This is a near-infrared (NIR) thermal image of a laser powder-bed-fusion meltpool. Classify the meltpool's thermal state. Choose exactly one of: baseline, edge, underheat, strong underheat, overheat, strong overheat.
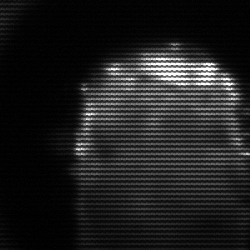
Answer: baseline